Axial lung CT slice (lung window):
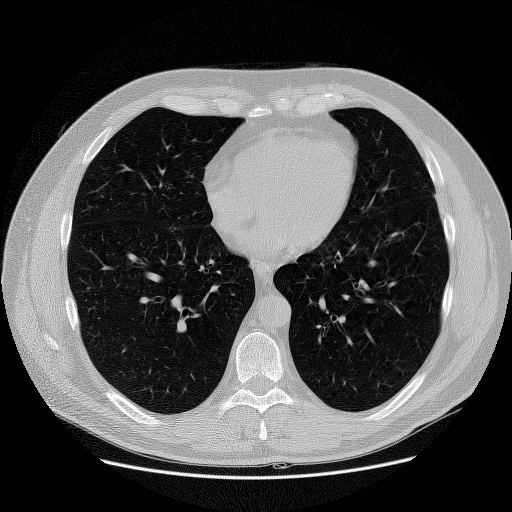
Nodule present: no